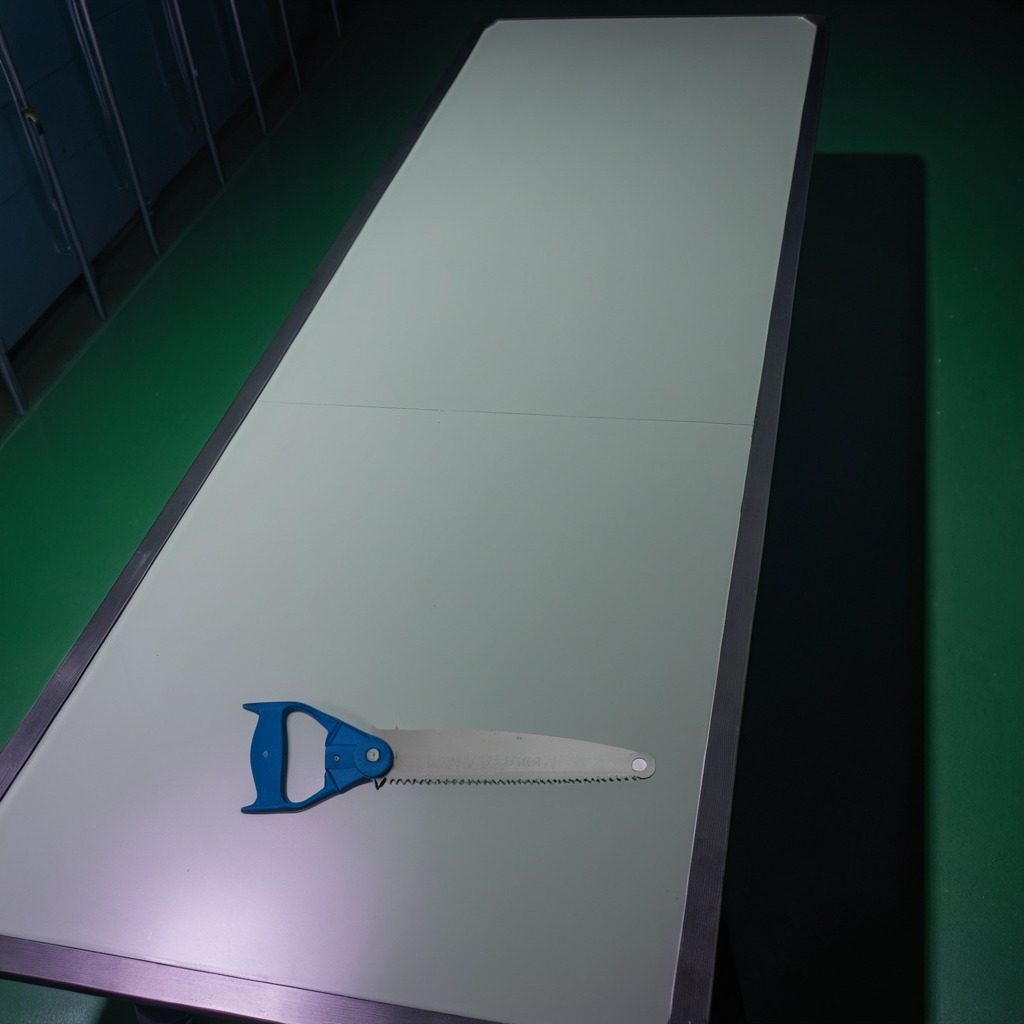
A metal saw is lying on the clean empty table in a railway signal maintenance room.